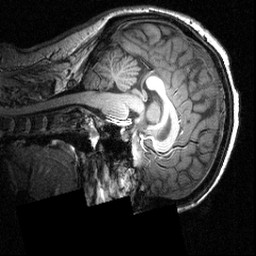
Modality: T1w
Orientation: sagittal
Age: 24
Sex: female
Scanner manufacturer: siemens
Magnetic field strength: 3.951 T
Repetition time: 1.5 s
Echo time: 0.00335 s